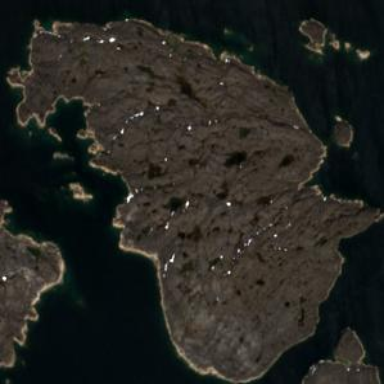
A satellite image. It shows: Island with natural coastline.